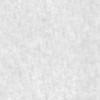
Label: no_change